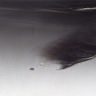
Metastatic tissue present: no